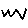
Label: zigzag